Question: I am trying to create a function that does what the title is asking for. Without the use of any functions besides: range, len or append. The function would take the dimensional input of the 2D array, as well as the scaling factor, and then return a two-dimensional array multiplication table scaled by the scaling factor.
I have tried various different code but have left them out because they return 0 progress on test cases.
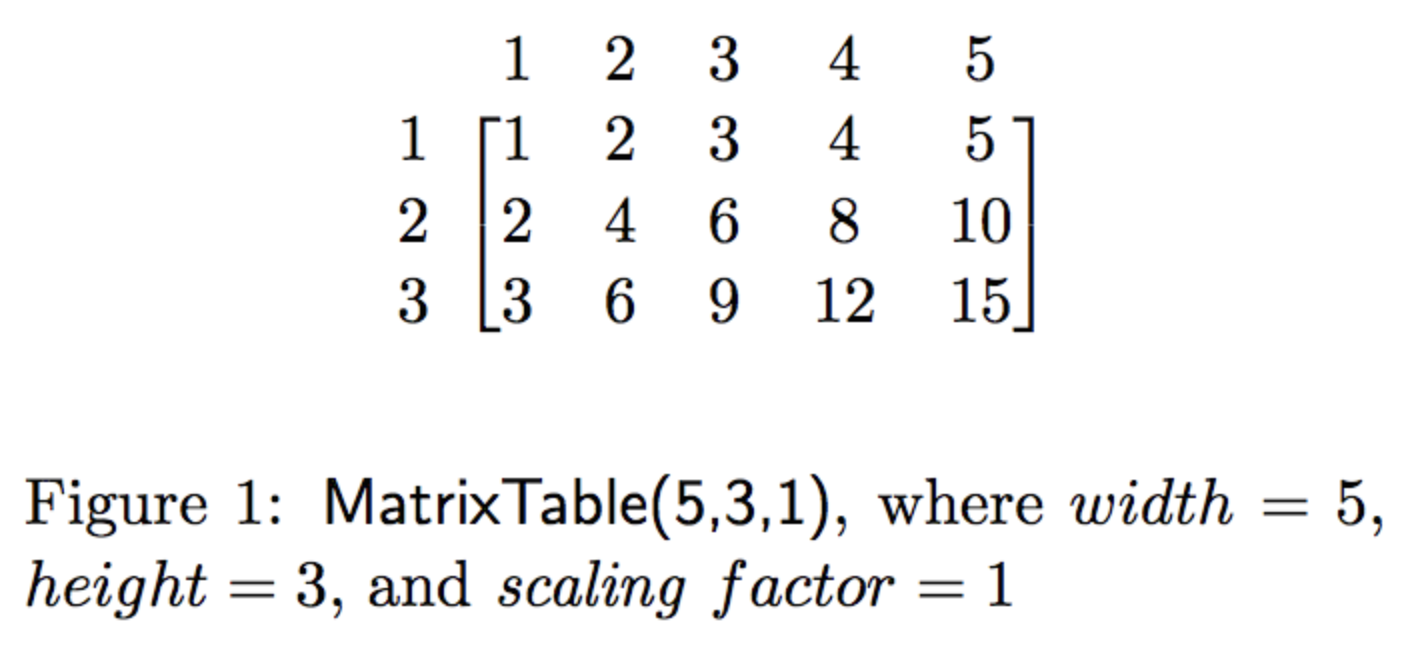
Answer: If you want the output as a 2d array, you can use this:
'''
def MatrixTable(width, height, scaling_factor):
return [[w*h*scaling_factor for w in range(1, width+1)] for h in range(1, height+1)]
MatrixTable(5, 3, 1)
'''
Outputs:
'''
[[1, 2, 3, 4, 5], [2, 4, 6, 8, 10], [3, 6, 9, 12, 15]]
'''